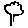
Label: tree